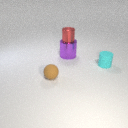
large purple metal cylinder behind small brown rubber sphere